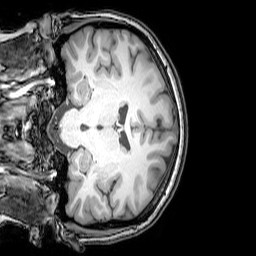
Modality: T1w
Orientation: coronal
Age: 22
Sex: female
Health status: healthy
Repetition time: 0.081 s
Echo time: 0.037 s